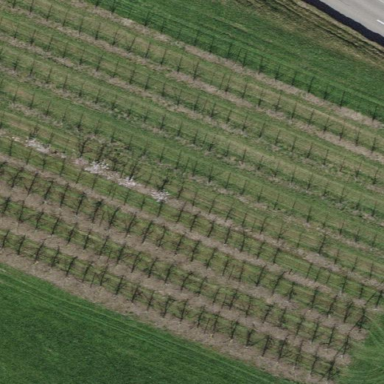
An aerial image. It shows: Orchard.